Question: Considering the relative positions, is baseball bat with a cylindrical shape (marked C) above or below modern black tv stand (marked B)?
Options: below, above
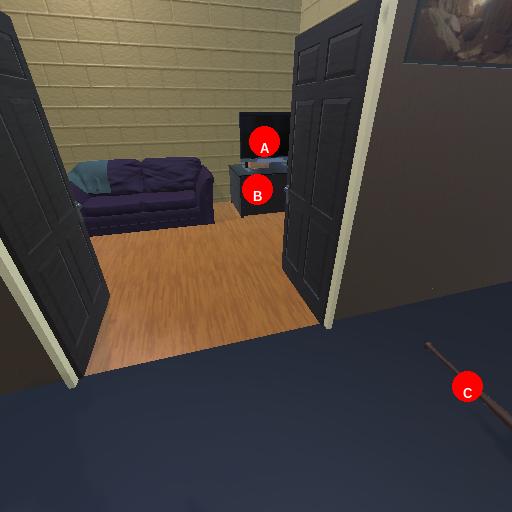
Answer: below